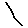
Label: line